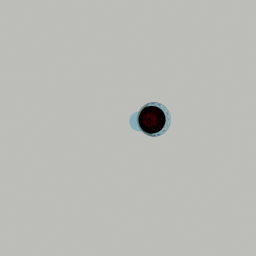
Label: tools